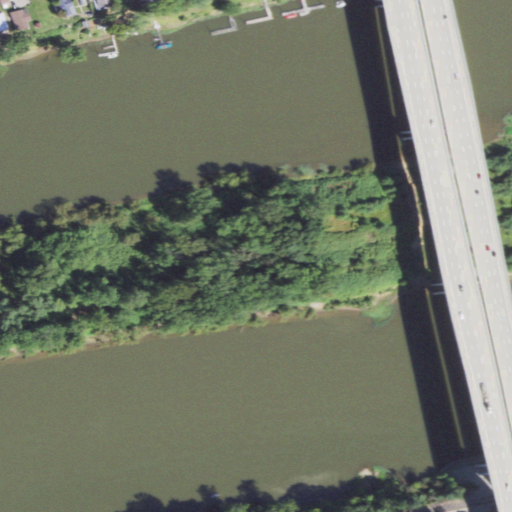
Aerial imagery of island in Pennsylvania named Fourteen Mile Island containing open water, high intensity development, mixed forest, low intensity development, medium intensity development, deciduous forest, and open development